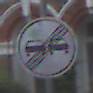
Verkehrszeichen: EndeUeberholverbot
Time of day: MorningAfternoon
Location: Outdoor (Urban)
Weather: Overcast
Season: NotSpecified
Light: Natural